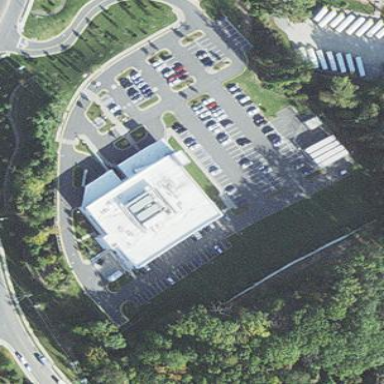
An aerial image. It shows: Healthcare facility identified as hospital.